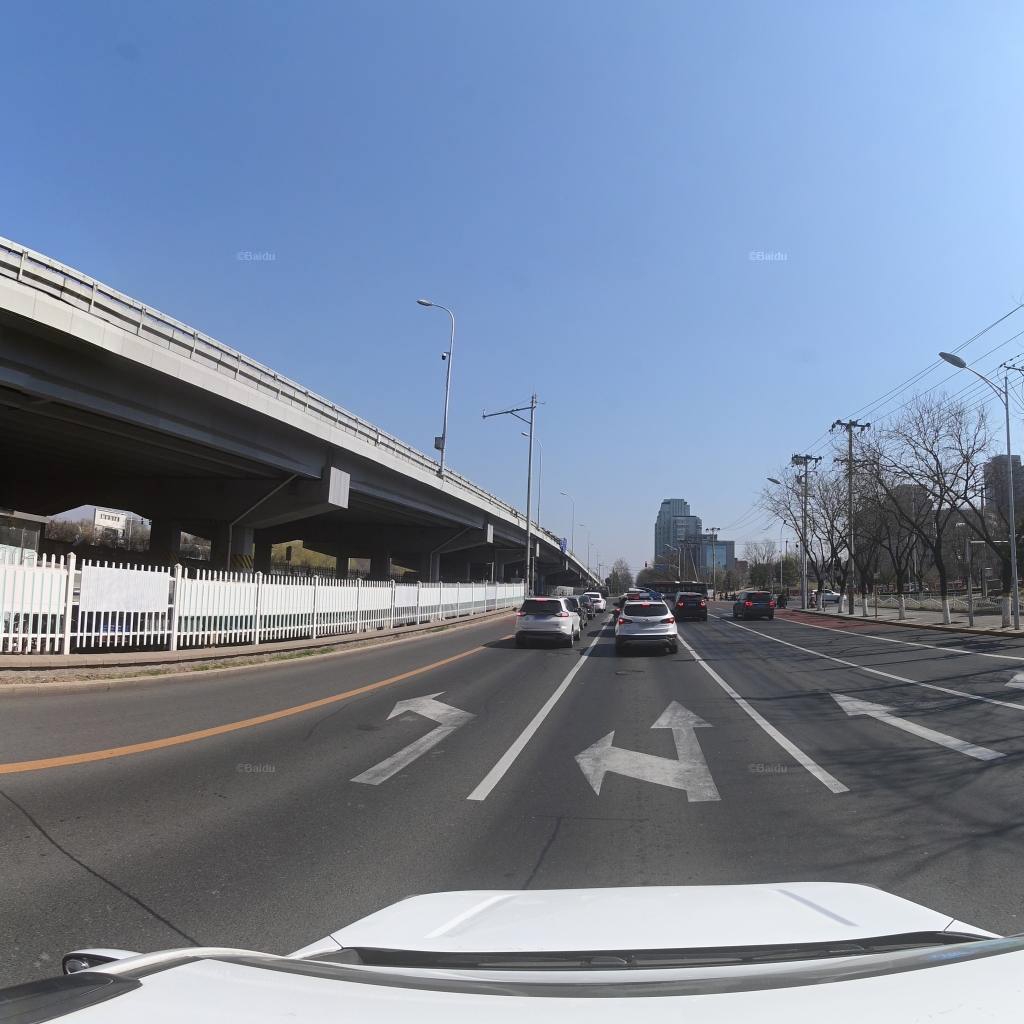
Region: Fengtai
Road damage annotations: longitudinal patch, transverse patch, transverse patch, longitudinal patch, manhole cover